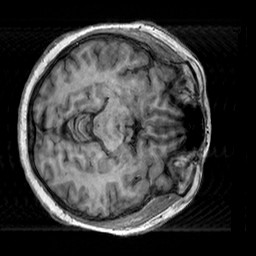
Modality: T1w
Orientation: axial
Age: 60
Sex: female
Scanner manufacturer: siemens
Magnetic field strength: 3 T
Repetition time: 2.3 s
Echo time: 0.00303 s